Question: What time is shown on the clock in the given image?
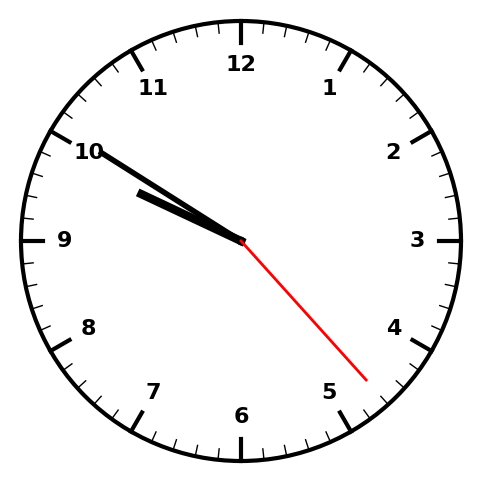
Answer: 09:50:23